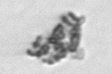
Label: detritus